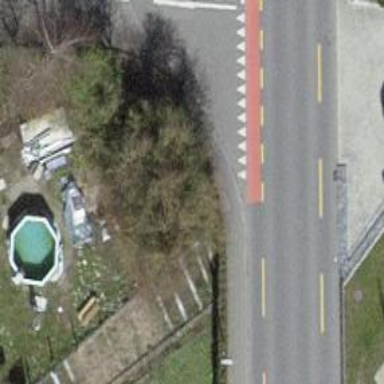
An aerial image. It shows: Hedge barrier.